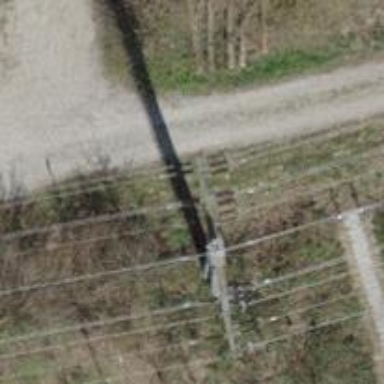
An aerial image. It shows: Concrete power pole.